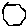
Label: hexagon